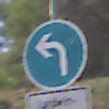
Verkehrszeichen: VorgeschriebeneFahrtrichtungLinks
Zusatzzeichen unten: BesondereFahrzeugeUndTransportgueter6
Umgebung: Outdoor, RoadRail
Tageszeit: Midday
Wetter: Clear
Licht: Natural
Jahreszeit: NotSpecified
Kontrast: HighContrast